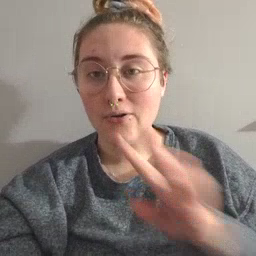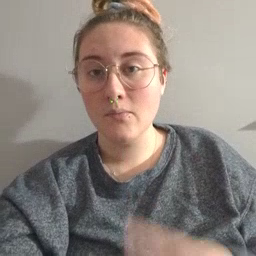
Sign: talk